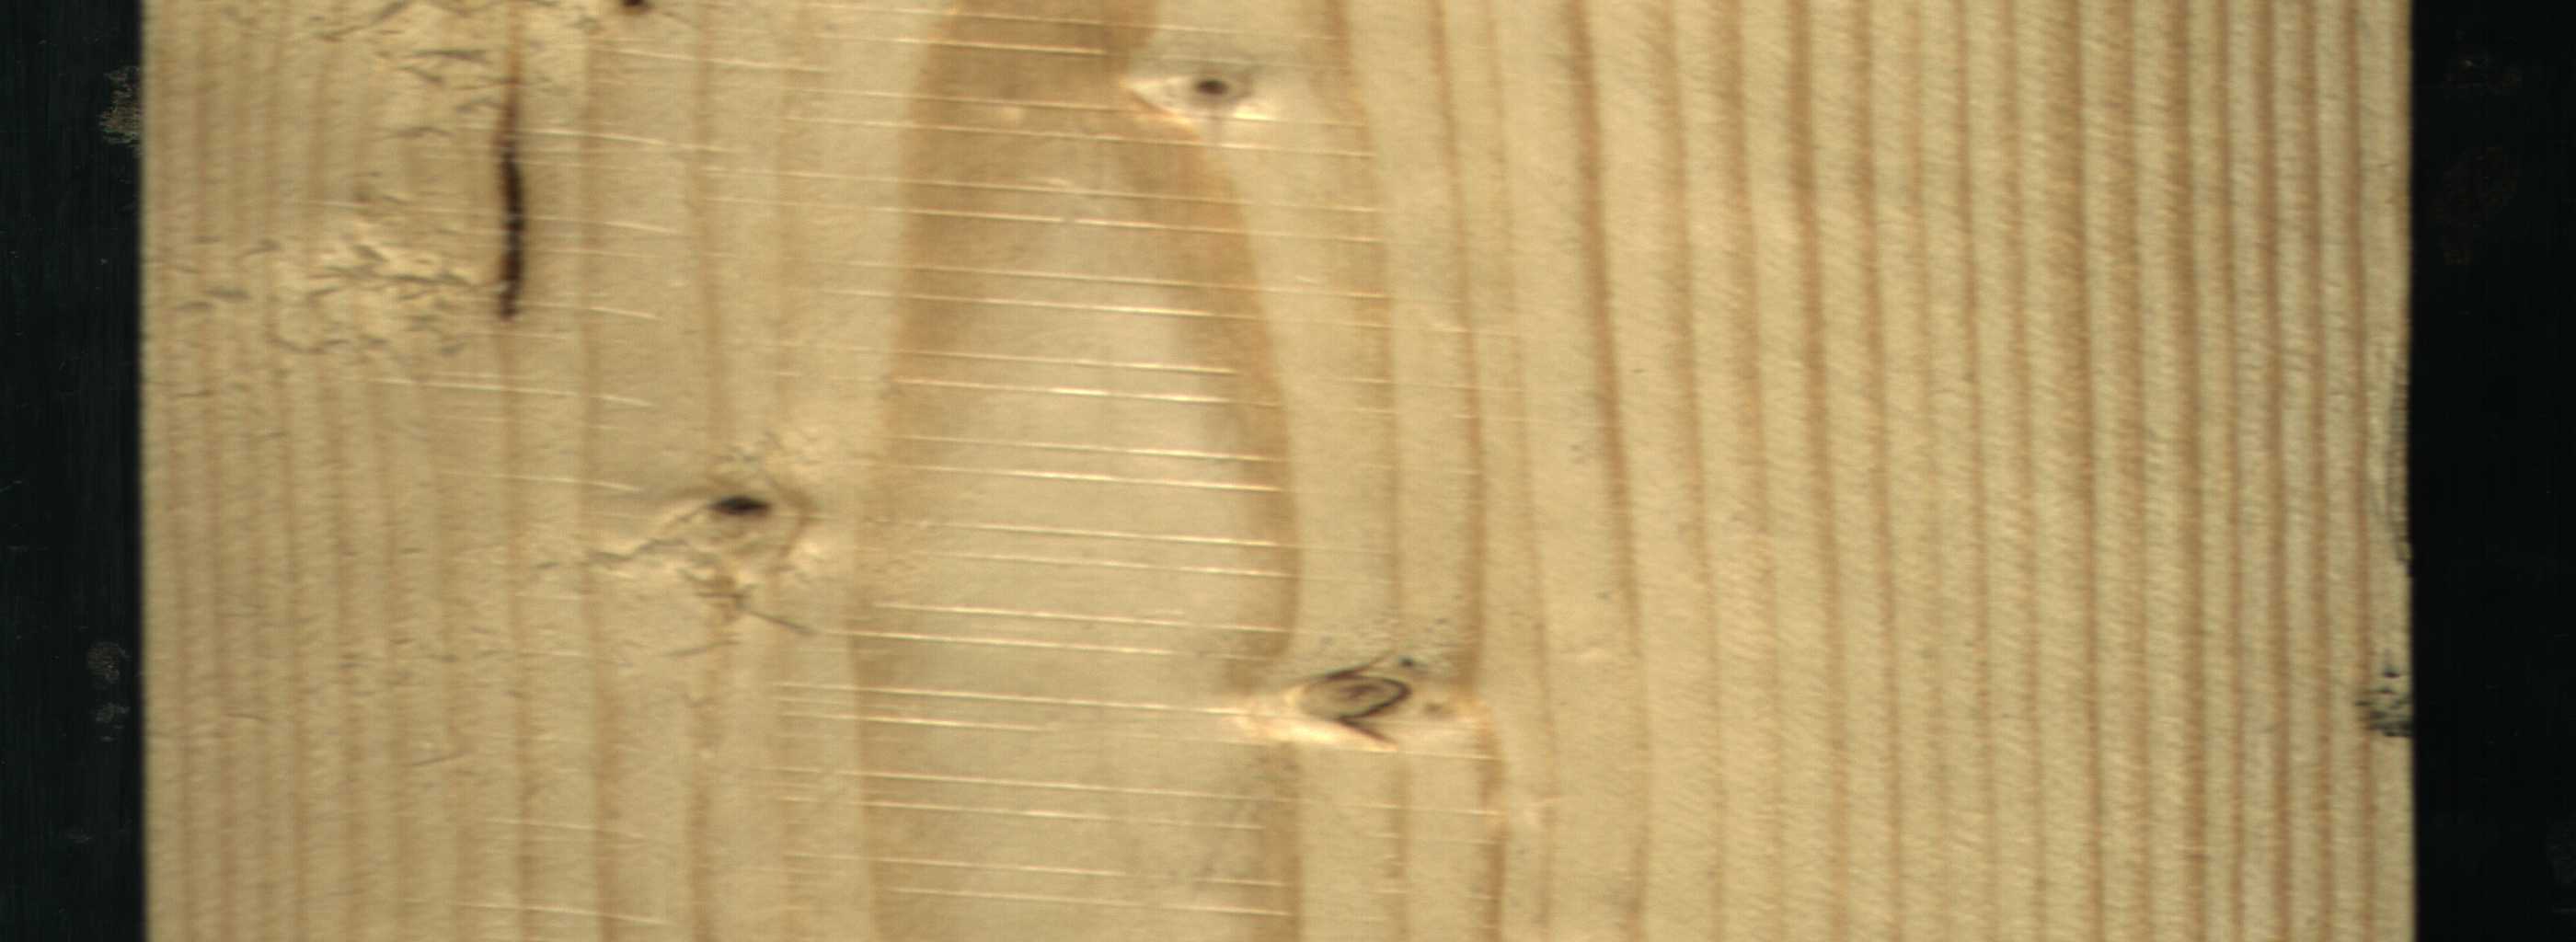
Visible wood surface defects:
resin
Dead_Knot
Live_Knot
Live_Knot
Live_Knot